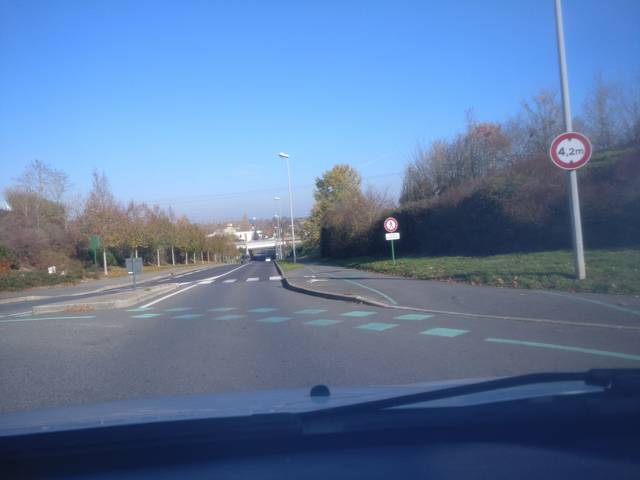
Region: France
Coordinates: 48.11, -1.609